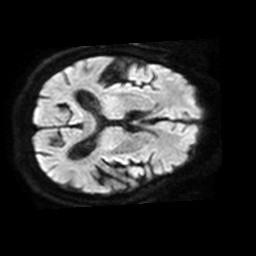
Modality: TRACE
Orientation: axial
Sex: male
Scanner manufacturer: philips
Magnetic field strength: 1.5 T
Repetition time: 4.819 s
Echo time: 0.07764 s